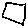
Label: square